Field crop: tomato
Growth stage: 2
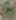
Species: solanum